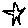
Label: star